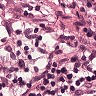
Metastatic tissue present: no